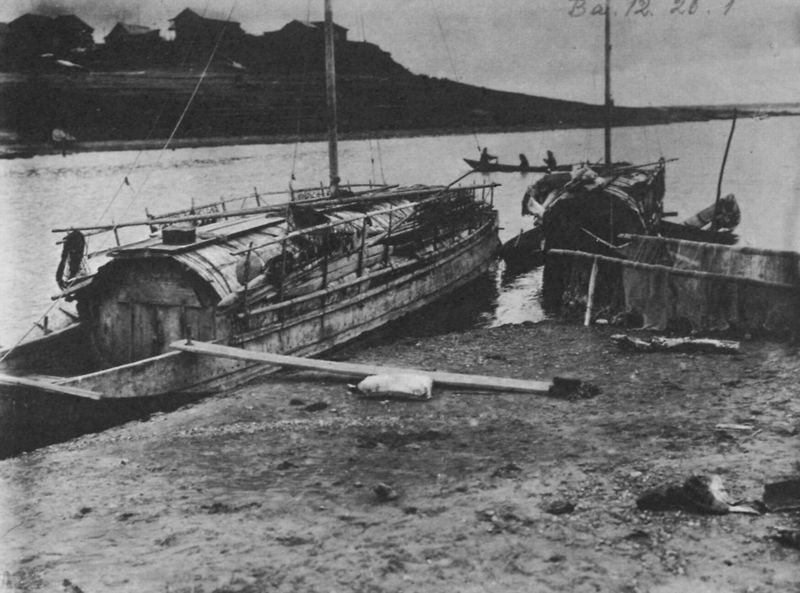
Titel: Ostjaken vom Ob und ihre Fischerboote
Künstler: Russischer Photograph
Schlagwörter: berg, meer, schatten, wasser, weiß, fluss, menschen, see, ufer, grau, holz, licht, schwarz, hund, zaun, alt, steine, erde, ferne, horizont, häuser, boden, insel, personen, boot, boote, kahn, sack, küste, schiff, schiffe, segelboot, strand, welle, wellen, mast, netze, segelschiff, russland, berge, gebirge, dorf, hafen, kähne, kai, masten, steeg, steg, ruderboot, ruderer, datum, geländer, bucht, takelage, foto, fotografie, photographie, fischerboot, fischerboote, brett, schwarzweiß, photo, zahl, ziffer, aufnahme, anlegestelle, kessel, tonne, mäste, planke, häser, photogrphie, schwwarz, kajütte, landestelle, schifflände, segelboo